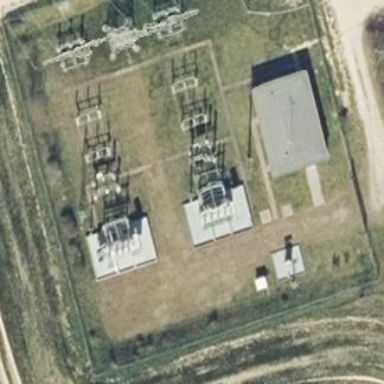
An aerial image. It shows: Outdoor power substation surrounded by fence. The substation is specifically for distribution purposes.